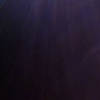
Label: space